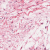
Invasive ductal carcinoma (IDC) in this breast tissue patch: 0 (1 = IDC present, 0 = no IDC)